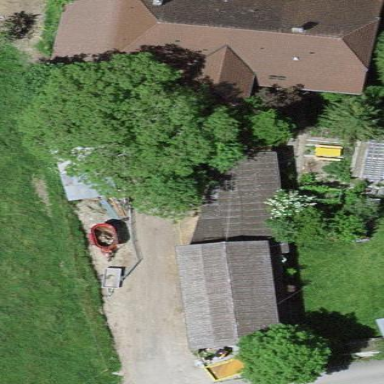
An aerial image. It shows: Shed building.